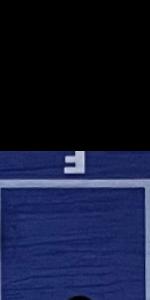
Label: Empty